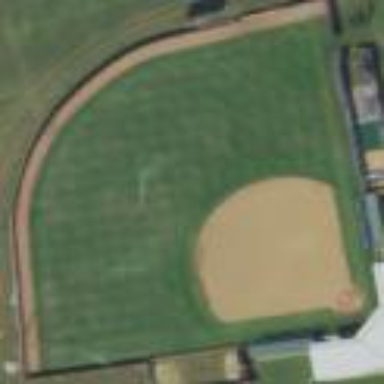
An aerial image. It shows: Softball pitch for baseball enthusiasts.